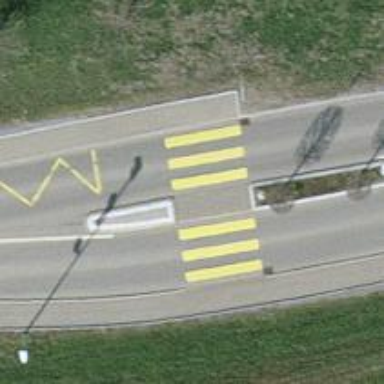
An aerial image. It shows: Marked road crossing.